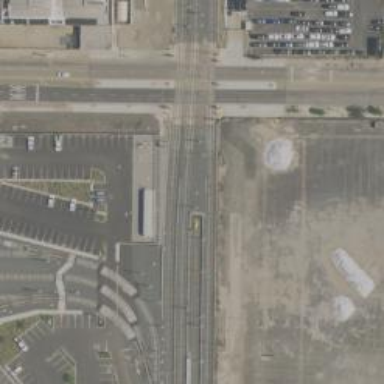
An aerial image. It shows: Light rail spur service with contact lines electrified.